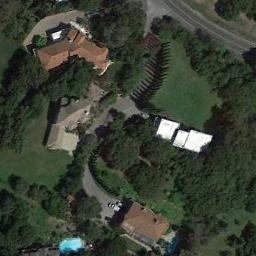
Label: sparse_residential